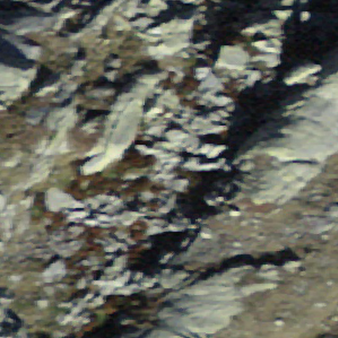
Label: bouldering_area